Question: I try to run the <URL>.
I have created the db.
I have insert the owa file under the joomla site.
I type in my browser the path for the file
'''
http://localhost/openwebanalytics/owa/install.php
'''
and press the start button.
In the next step I get this  but I can insert the data for the db.
I press the button for the next step and I get only warnings.
What could be possible wrong with the process?
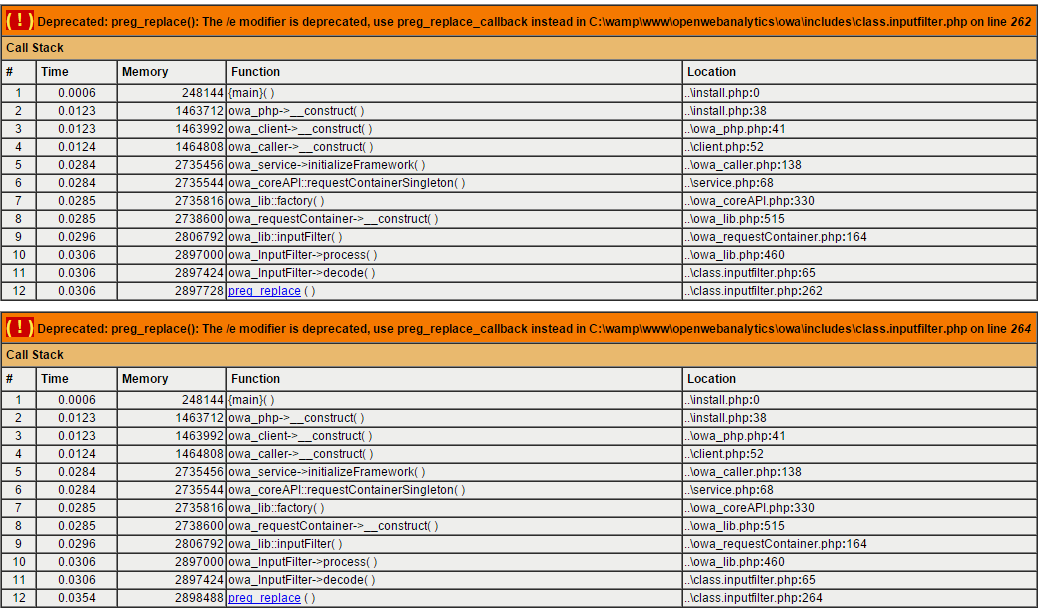
Answer: That is a WARNING Message generated by PHP telling you that you are running OLD code which is using PHP core functions that have been deprecate. That means they are telling you that this fuction call will not exist in future versions of PHP and that you should change the scripts that use it if you ever want to upgrade PHP in the future.
In order to get this old code to run under this version of PHP, you can actually tell PHP not to generate these warnings.
Edit the php.ini, using the wampmanager menus ( to make sure you edit the correct file.
'''
wampmanager -> PHP -> php.ini
'''
Look for this line
'''
error_reporting = E_ALL
'''
and chnage it to
'''
error_reporting = E_ALL & ~E_DEPRECATED
'''
This is of course only a work around. The code will still need to be changed eventually, and this will only work for you until you upgrade to a version of PHP where this function has been completely removed.
You should contact the developer of the OWA addon to get it fixed or make sure you have the latest version of OWA.